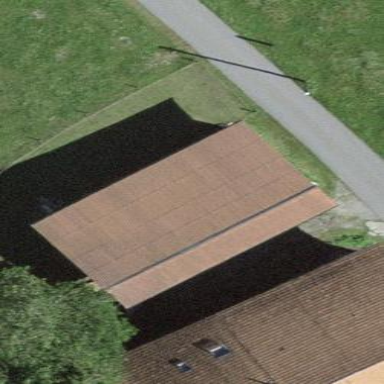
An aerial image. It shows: Rural barn.